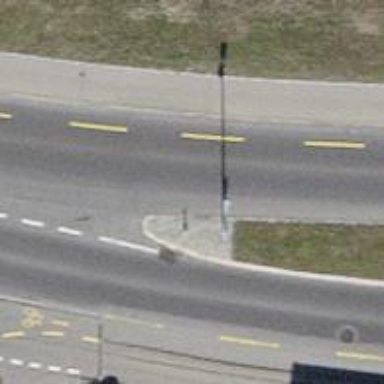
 featuring designated cycle lane on the left."